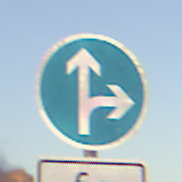
Verkehrszeichen: VorgeschriebeneFahrtrichtungGeradeausOderRechts
Zusatzzeichen unten: EinspurigeFahrzeugeFrei2
Umgebung: Outdoor, RoadRail
Tageszeit: SunriseSunset
Wetter: PartlyCloudy
Licht: Natural
Jahreszeit: NotSpecified
Kontrast: HighContrast